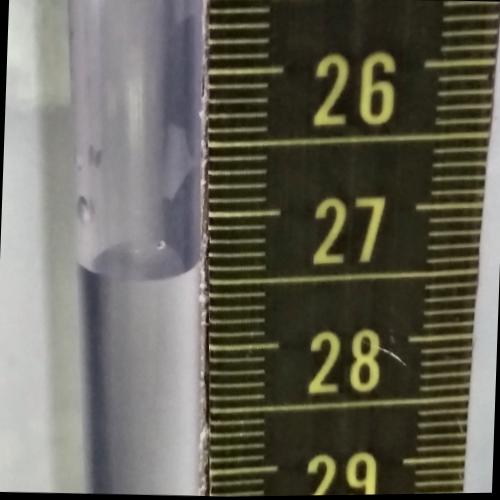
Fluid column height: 27.4 cm